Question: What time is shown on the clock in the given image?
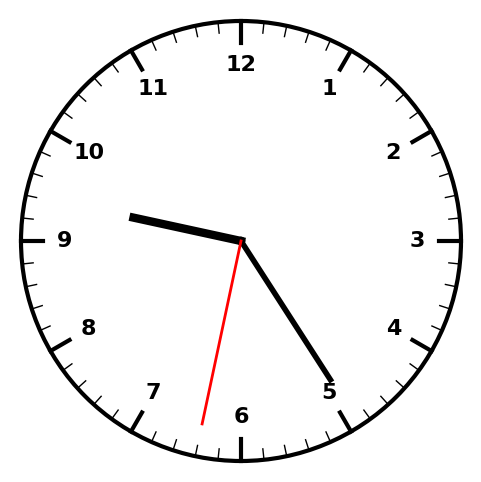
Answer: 09:24:32